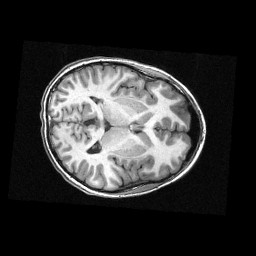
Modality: T1w
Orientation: axial
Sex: male